Question: I run a PowerShell script form the PowerShell and whatever method I choose it always cleans my current PowerShell window which is pretty annoying. That doesn't happen with Linux PowerShell.
This is how I run a PowerShell script:
'''
powershell.exe -File "/path/to/file.ps1
'''
or
'''
powershell -c ". /path/to/file.ps1"
'''
No matter how I call the script, the current PowerShell window is cleaned and the only thing I can see is the output of the script that I called. All previously displayed text is deleted.
Maybe there are options to prevent this behavior?
See also my screenshots as a visual representation of the problem:
- My PowerShell window before I ran the command -
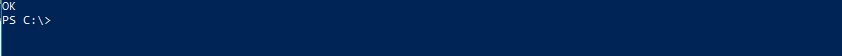
Answer: Adding '-NoProfile' solves the problem:
'''
powershell -NoProfile -c 'Write-Host OK'
'''